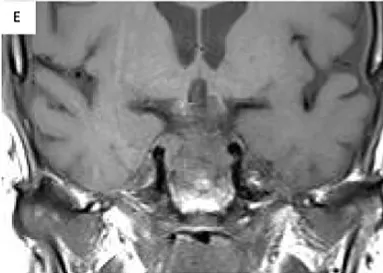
Seller MRI scans showed a sellar lesion with suprasellar extension and compression of the optic chiasm. (E-H) The postoperative MRI showed total resection of the lesion.
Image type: radiology (mri)